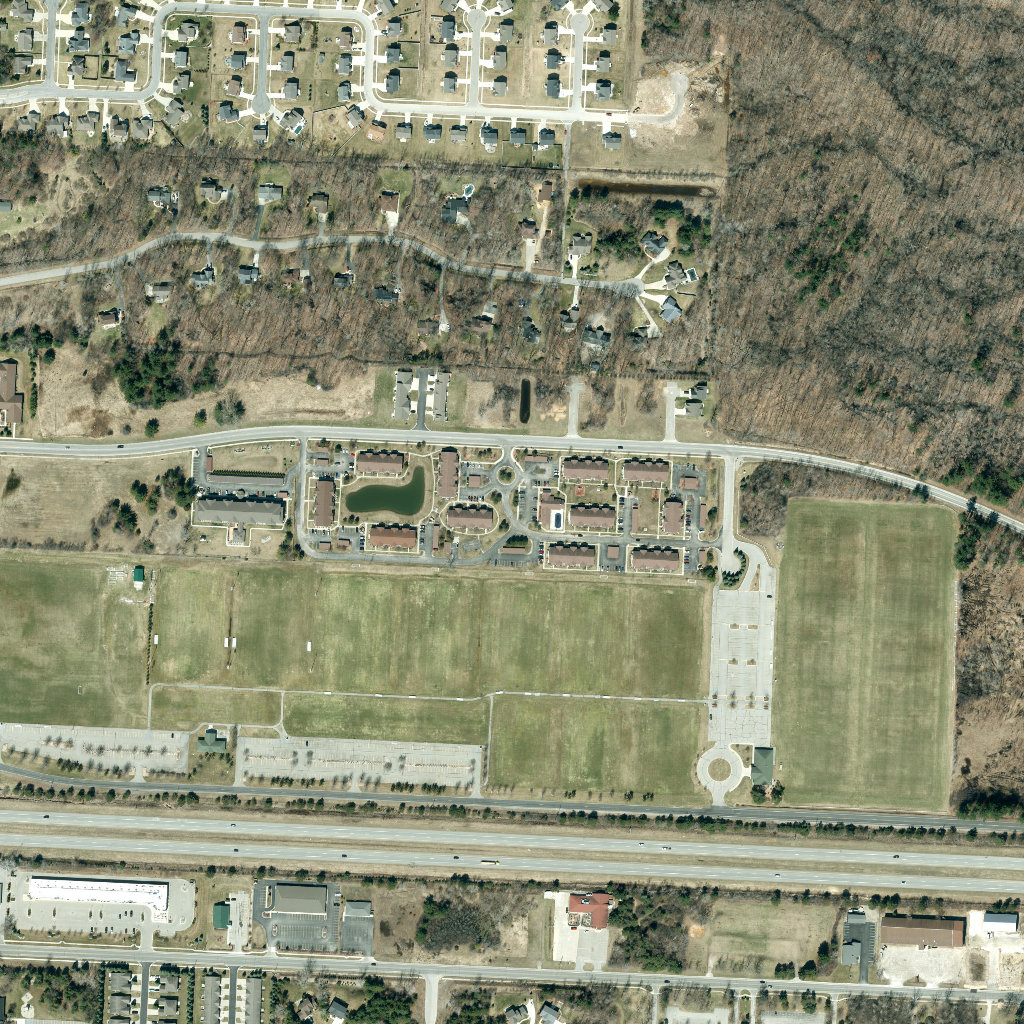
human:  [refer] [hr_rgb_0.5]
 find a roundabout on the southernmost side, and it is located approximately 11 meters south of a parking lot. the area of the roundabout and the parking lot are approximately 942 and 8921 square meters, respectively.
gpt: <box>[[68, 73, 71, 77, 0]]</box>

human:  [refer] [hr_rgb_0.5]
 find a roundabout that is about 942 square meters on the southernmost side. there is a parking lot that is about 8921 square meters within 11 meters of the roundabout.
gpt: <box>[[68, 73, 71, 77, 0]]</box>